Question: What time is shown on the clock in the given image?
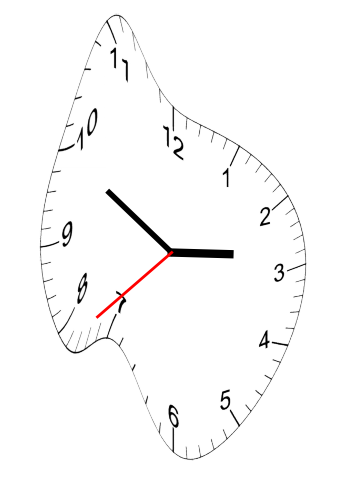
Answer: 02:49:38